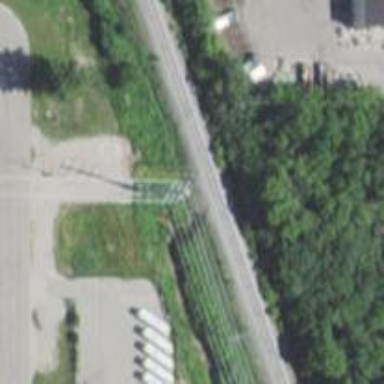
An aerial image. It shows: Power tower.